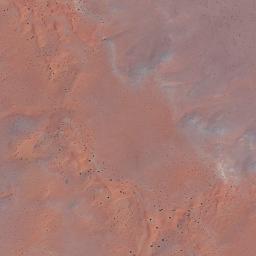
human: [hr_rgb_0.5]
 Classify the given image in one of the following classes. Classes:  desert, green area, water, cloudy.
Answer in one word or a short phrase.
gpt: desert